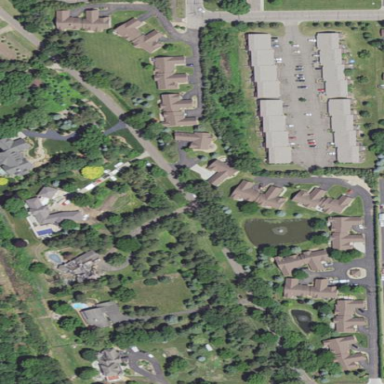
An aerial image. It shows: Neighborhood.